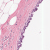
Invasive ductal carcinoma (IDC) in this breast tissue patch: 0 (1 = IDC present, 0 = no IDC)